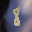
Label: 8